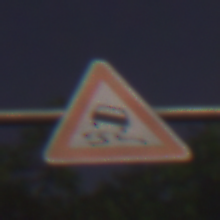
Verkehrszeichen: SchleuderOderRutschgefahr
Umgebung: Outdoor, Suburban
Tageszeit: Night
Wetter: PartlyCloudy
Licht: Artificial
Jahreszeit: NotSpecified
Kontrast: HighContrast